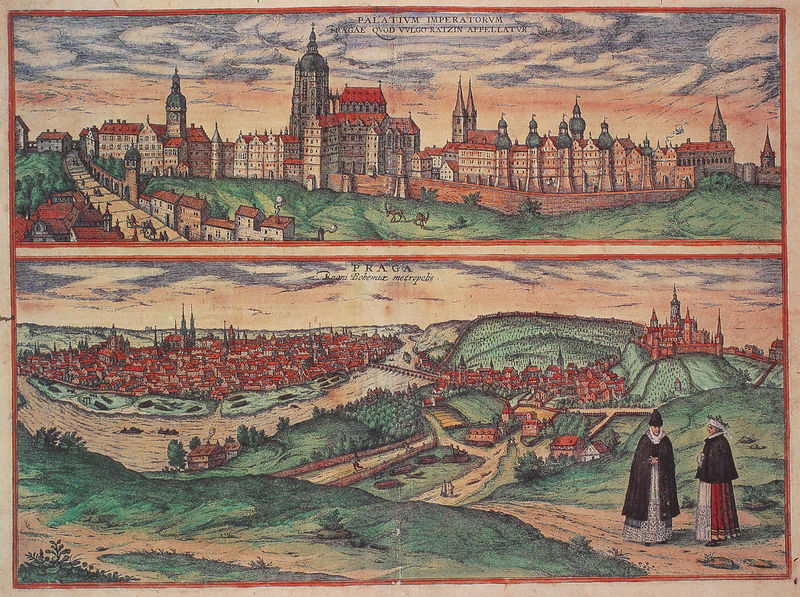
Titel: Ansicht von Prag
Künstler: Joris Hoefnagel
Institution: Prag, Stadtmuseum
Schlagwörter: blau, himmel, mann, wolken, fluss, frauen, grün, landschaft, menschen, stadt, frau, grau, männer, straße, zeichnung, haus, rot, weg, wiese, wolke, leute, kleidung, rahmen, felder, häuser, hügel, brücke, kirche, geistlicher, kostüm, personen, turm, holzschnitt, ansicht, zwei, mauer, grafik, graphik, figuren, bischof, inschrift, stadtansicht, burg, türme, palast, dom, druck, stich, bürger, beschriftung, koloriert, hirsche, mittelalter, klerus, bücke, landscahft, staße, heilige, postkarte, gün, prag, stadtplan, abt, flussinseln, stadtansichten, bildhälften, zeichnungro